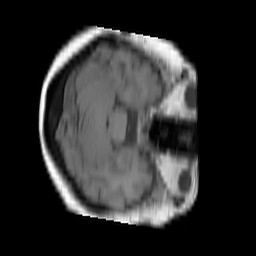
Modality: T1w
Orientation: axial
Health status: ill
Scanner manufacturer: siemens
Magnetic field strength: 3 T
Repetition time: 0.4 s
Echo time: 0.00246 s